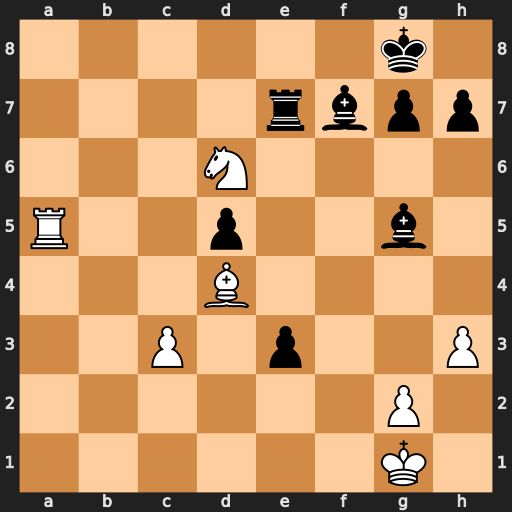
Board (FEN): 6k1/4rbpp/3N4/R2p2b1/3B4/2P1p2P/6P1/6K1
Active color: w
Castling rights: -
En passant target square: -
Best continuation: Ra8+ Be8 Rxe8+ Rxe8 Nxe8